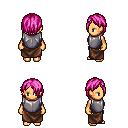
a pixel art fantasy rpg character, female body template, human, tanned skin, steel chest armor, robe skirt, pink bangs hairstyle, four views (front, back, left, right), 2x2 character sprite sheet, small pixel art, hard edges, no anti-aliasing